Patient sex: M
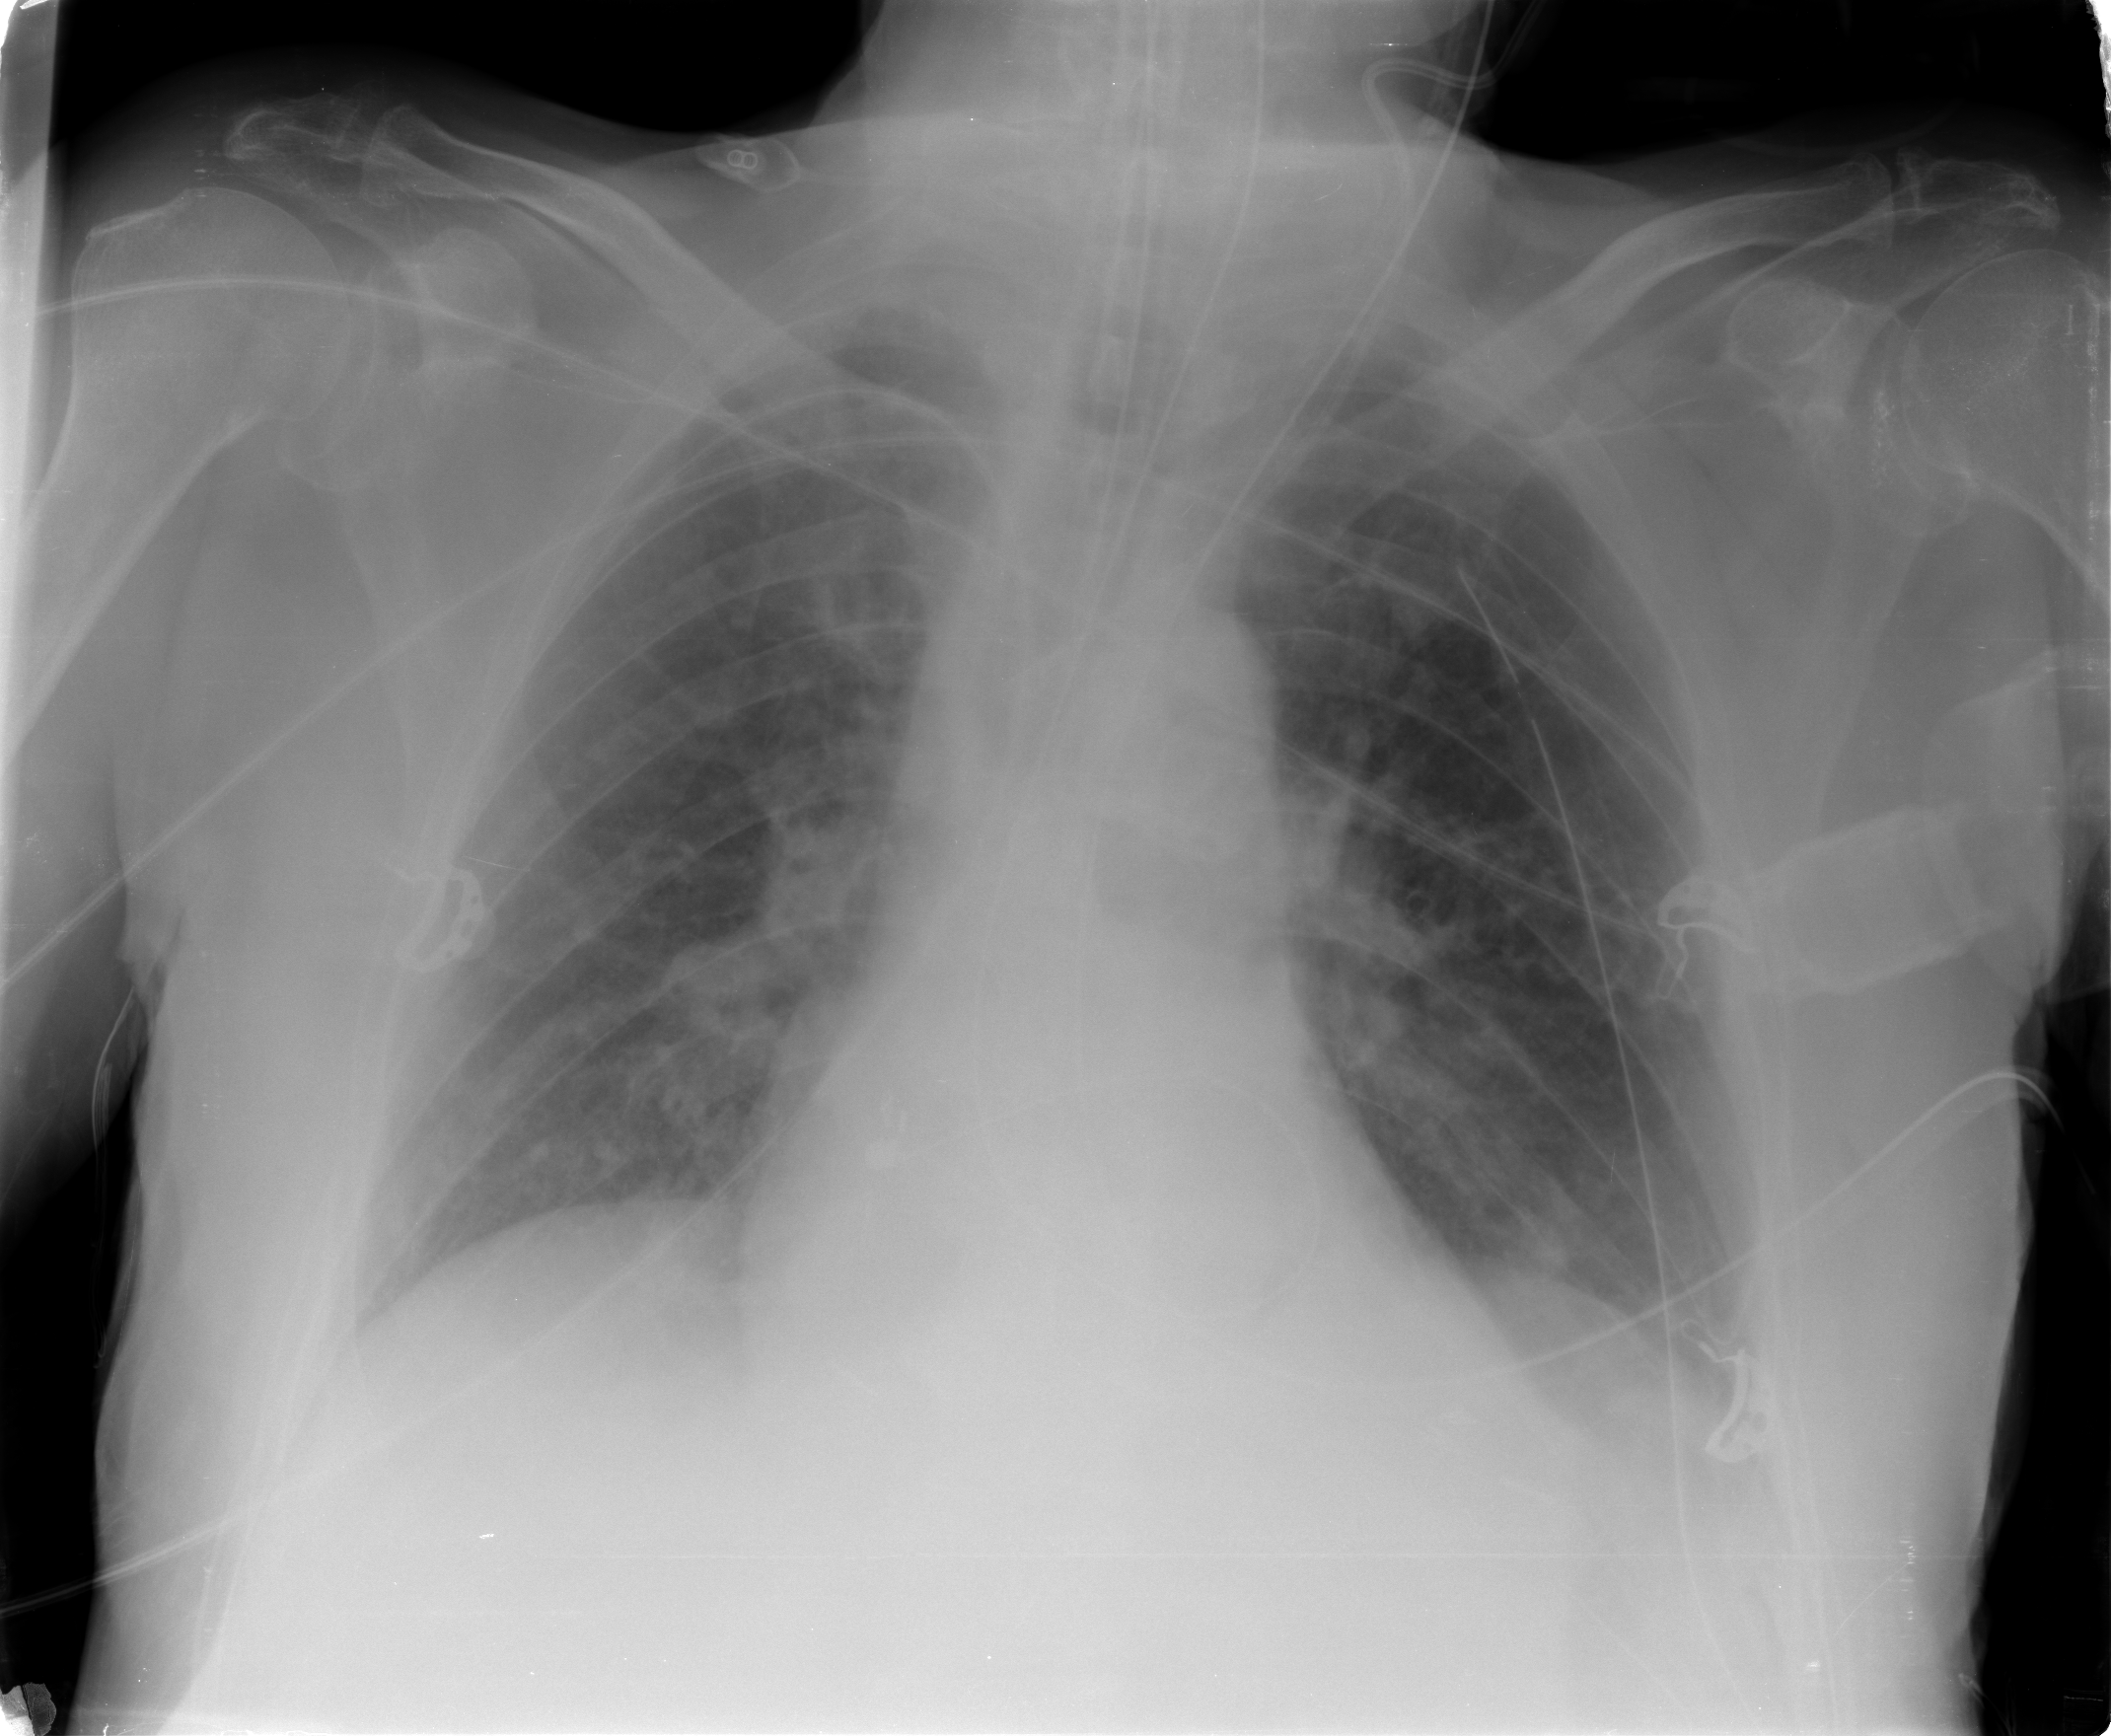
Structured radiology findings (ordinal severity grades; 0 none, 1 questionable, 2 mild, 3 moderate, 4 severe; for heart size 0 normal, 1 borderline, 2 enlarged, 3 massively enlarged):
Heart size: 1
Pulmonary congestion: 0
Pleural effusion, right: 1
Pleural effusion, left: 2
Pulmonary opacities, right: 1
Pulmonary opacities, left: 0
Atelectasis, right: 2
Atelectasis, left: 2